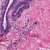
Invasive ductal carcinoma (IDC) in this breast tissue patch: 0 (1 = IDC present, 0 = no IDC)